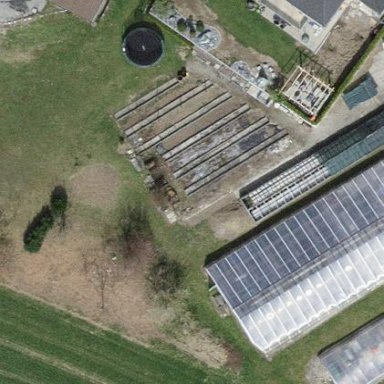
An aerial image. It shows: Greenhouse.